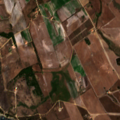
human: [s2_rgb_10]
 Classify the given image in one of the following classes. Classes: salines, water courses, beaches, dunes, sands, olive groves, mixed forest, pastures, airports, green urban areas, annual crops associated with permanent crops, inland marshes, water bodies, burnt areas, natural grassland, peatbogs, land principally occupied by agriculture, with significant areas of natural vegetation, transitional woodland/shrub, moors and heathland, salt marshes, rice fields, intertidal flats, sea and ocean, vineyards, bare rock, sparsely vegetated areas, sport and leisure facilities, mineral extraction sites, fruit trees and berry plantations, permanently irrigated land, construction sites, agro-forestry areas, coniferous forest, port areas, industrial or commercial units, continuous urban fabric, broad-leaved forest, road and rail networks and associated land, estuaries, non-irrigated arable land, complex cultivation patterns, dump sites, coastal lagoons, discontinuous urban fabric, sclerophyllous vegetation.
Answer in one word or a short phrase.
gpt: permanently irrigated land, natural grassland, sea and ocean